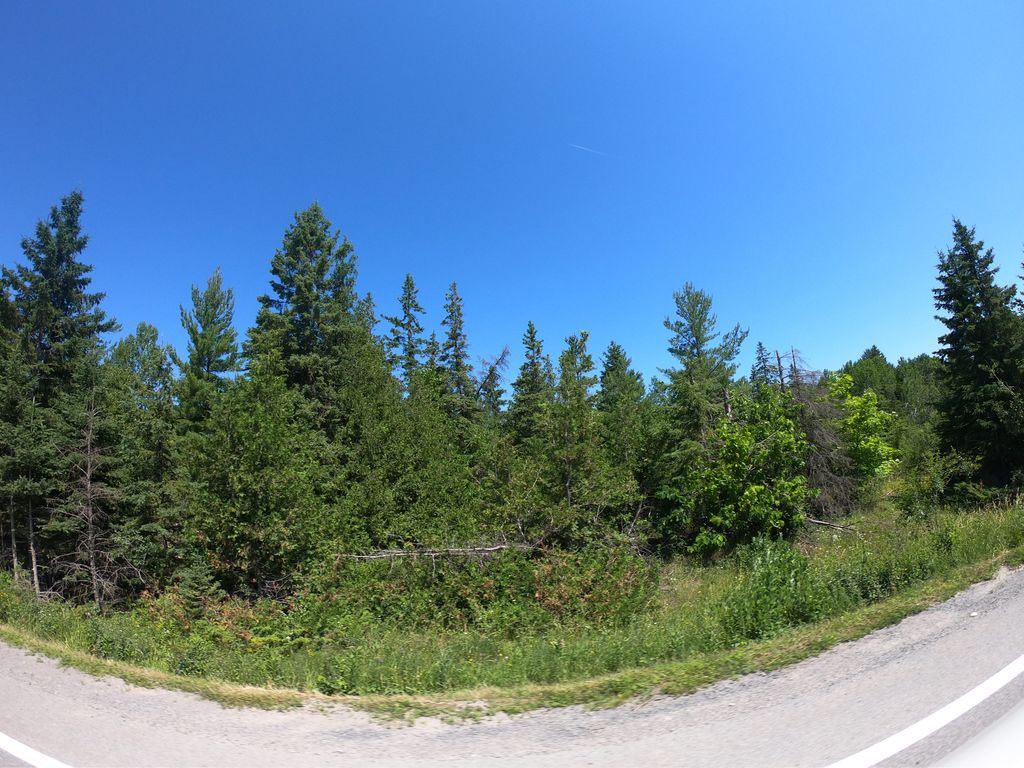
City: ottawa-gatineau